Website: home-depot
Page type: review-order
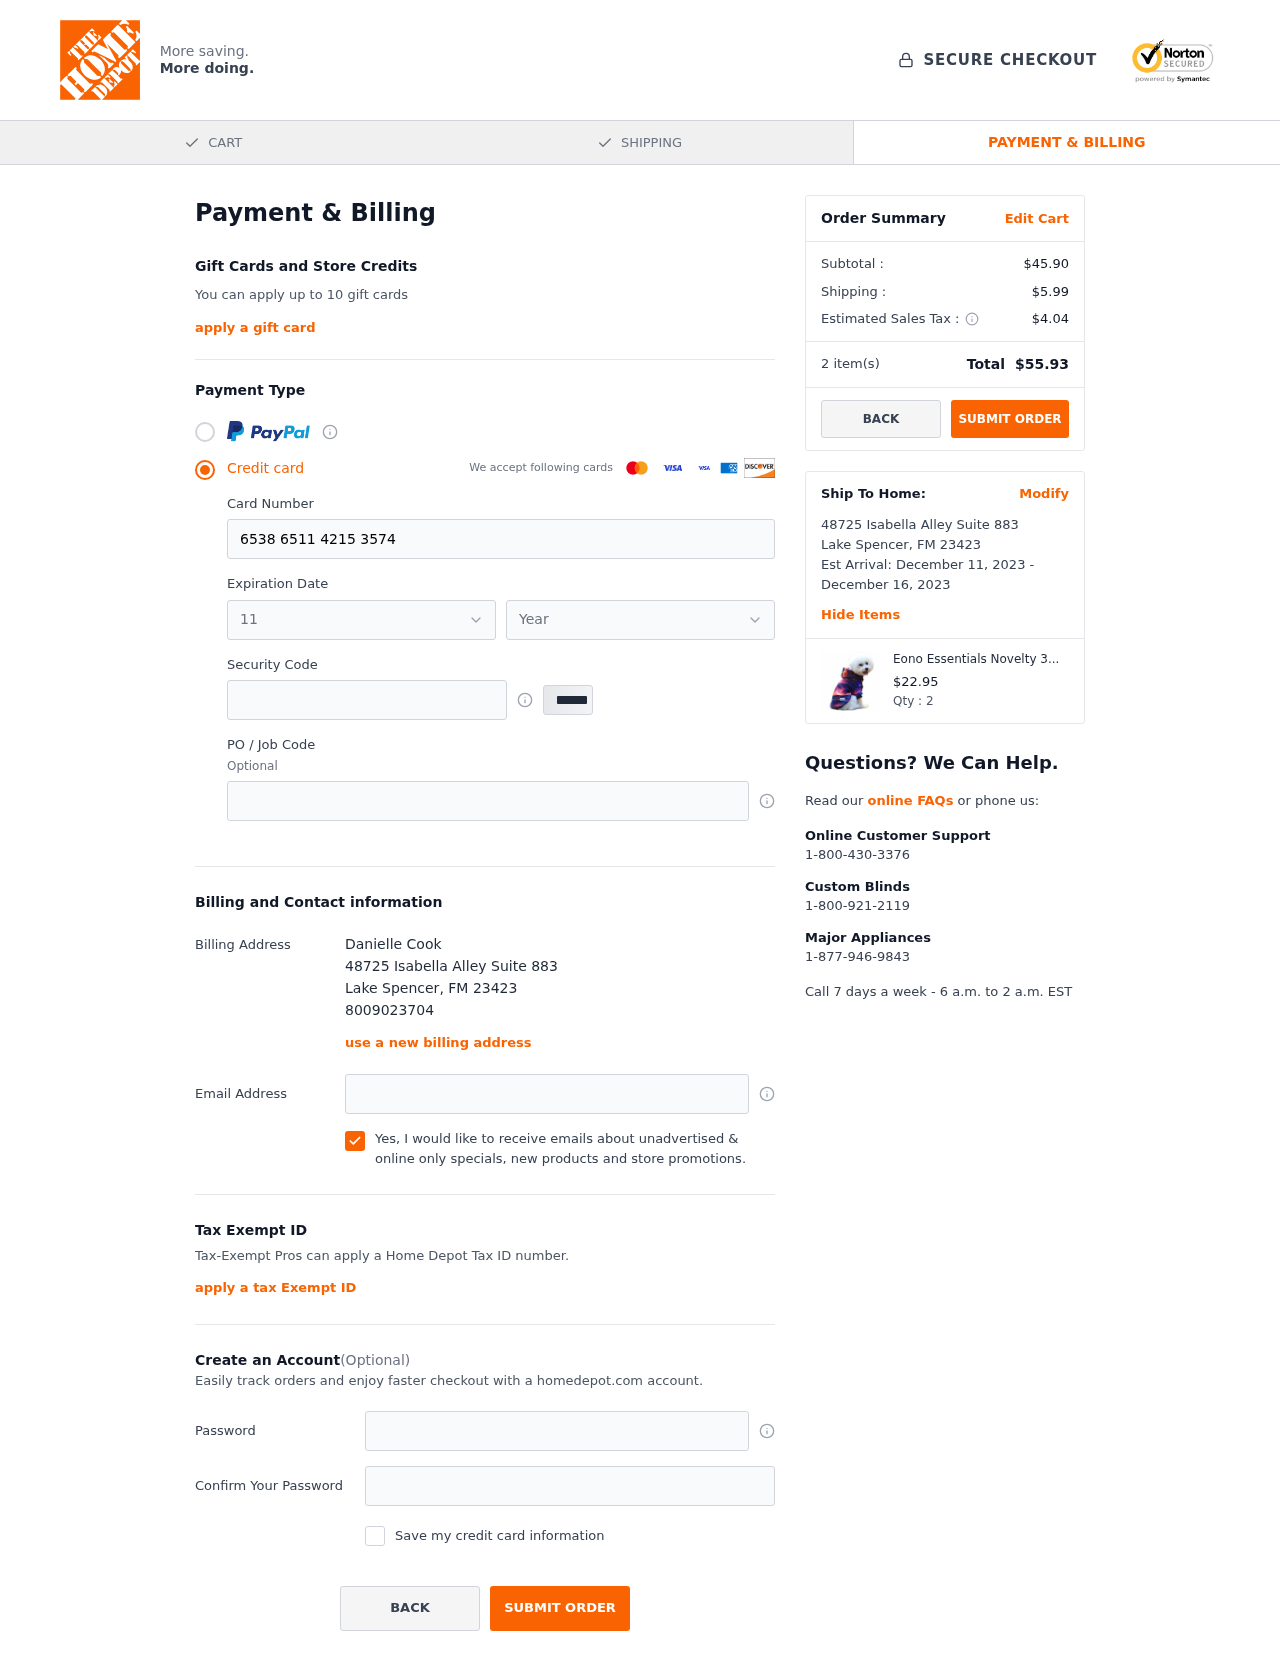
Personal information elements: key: PII_CARD_EXPIRY_MONTH
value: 11
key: PII_CARD_EXPIRY_YEAR
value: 28
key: PII_CITY
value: Lake Spencer
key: PII_FULLNAME
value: Danielle Cook
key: PII_PHONE
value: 8009023704
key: PII_POSTCODE
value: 23423
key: PII_STATE_ABBR
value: FM
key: PII_STREET
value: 48725 Isabella Alley Suite 883
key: PII_CARD_NUMBER
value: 6538 6511 4215 3574
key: PII_CARD_CVV
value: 275
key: PII_EMAIL
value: dcook@yahoo.com
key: PII_STREET2
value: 48725 Isabella Alley Suite 883
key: PII_STATE
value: FM
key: PII_POSTCODE2
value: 23423
Product elements: key: PRODUCT1_NAME
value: Eono Essentials Novelty 3D Print Starry Sky Basic Dog Hoodie Polyester Pet Sweatshirt for Small Medi
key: PRODUCT1_PRICE
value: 22.95
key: PRODUCT1_QUANTITY
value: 2
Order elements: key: ORDER_SUBTOTAL
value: $45.90
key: ORDER_SHIPPING_COST
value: $5.99
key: ORDER_TAX
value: $4.04
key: ORDER_NUM_ITEMS
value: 2
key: ORDER_TOTAL
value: $55.93
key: ORDER_SHIPPING_DATE
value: December 11, 2023
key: ORDER_DELIVERY_DATE
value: December 16, 2023